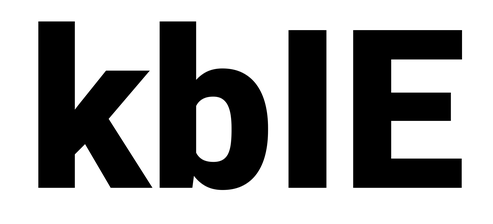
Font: Roboto_Black